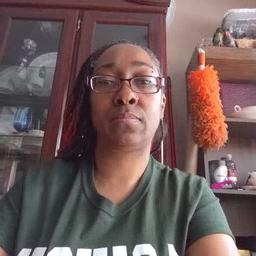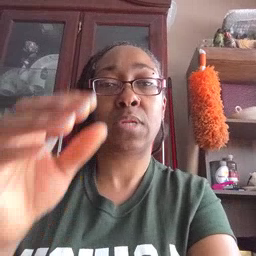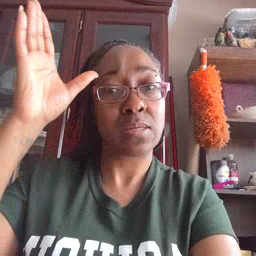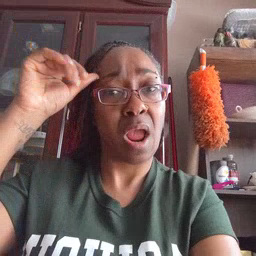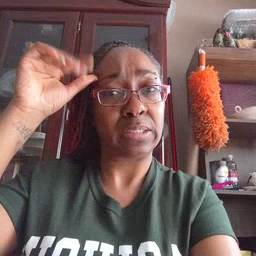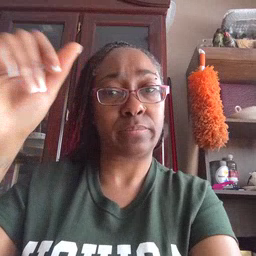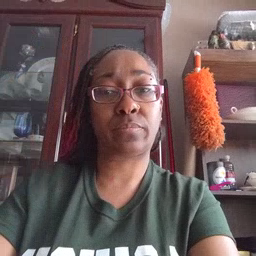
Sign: donkey